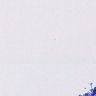
Metastatic tissue present: no